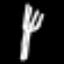
Label: fork